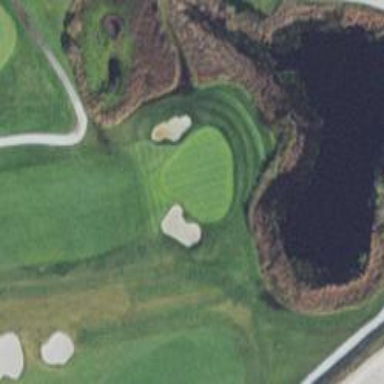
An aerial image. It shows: View of golf hole.